Question: I am trying to set the sizes of my JButtons in a JPanel with BoxLayout correctly, but the behavior is beyond weird.
It will take the height from JButton.setPreferredSize, but completely ignore the width. This also only works when all buttons are set to the same height. As soon as one is smaller, it will revert all of them to some random minimum size (which isn't even the same for all buttons)
My code is this:
'''
JFrame frame = new JFrame();
frame.setDefaultCloseOperation(JFrame.EXIT_ON_CLOSE);
frame.setSize(800, 500);
JPanel rightPanel = new JPanel();
JPanel leftPanel = new JPanel();
leftPanel.setLayout(new BoxLayout(leftPanel, BoxLayout.PAGE_AXIS));
JButton bBookmarks = new JButton("Bookmarks");
bBookmarks.setPreferredSize(new Dimension(200, 100));
//more buttons with same size
leftPanel.add(bBookmarks);
//more buttons
JSplitPane mainPanel = new JSplitPane(JSplitPane.HORIZONTAL_SPLIT, leftPanel, rightPanel);
mainPanel.setDividerLocation(200);
frame.add(mainPanel);
frame.setResizable(false);
frame.setVisible(true);
'''
This creates this image.
<URL>
The middle button is always wider than the rest as well. Using frame.pack() doesn't do anything except resizing the frame because the right panel is empty.
What am I doing wrong?
Edit: Should look like this:

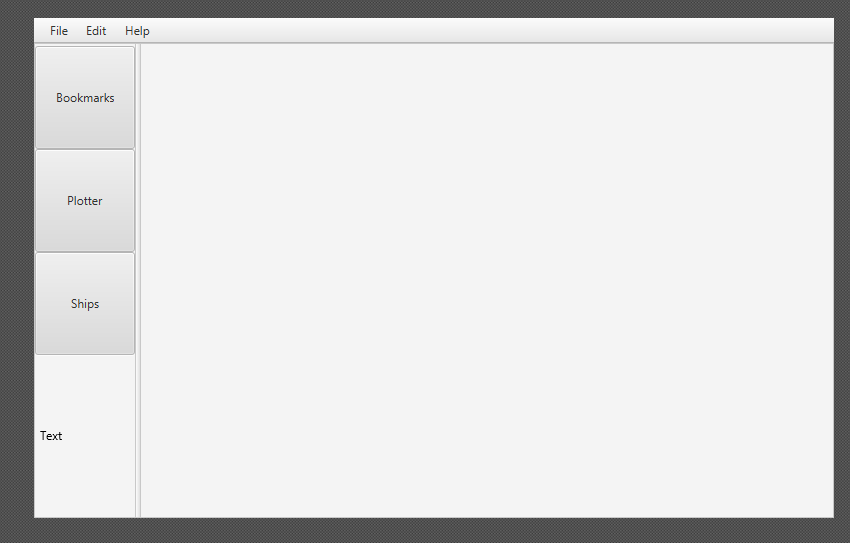
Answer: Divide and conquer: break the design into small, easy to layout containers. In this case do not place the buttons directly in the left ('BoxLayout') container but in a nested 'JPanel' using 'GridLayout' manager.
This ensures that all buttons have the same size:
'''
JFrame frame = new JFrame();
frame.setDefaultCloseOperation(JFrame.EXIT_ON_CLOSE);
frame.setLocationRelativeTo(null);
//add all buttons to a panel using a GridLayout which shows all components having the same size
JPanel buttons = new JPanel(new GridLayout(0,1));
JButton bBookmarks = new JButton("Bookmarks"); buttons.add(bBookmarks);
JButton bPlotter = new JButton("Plotter"); buttons.add(bPlotter);
JButton bShips = new JButton("Ships"); buttons.add(bShips);
//add buttons and text area to a panel using BoxLayout
JPanel leftPanel = new JPanel();
leftPanel.setPreferredSize(new Dimension(100,400));
leftPanel.setLayout(new BoxLayout(leftPanel, BoxLayout.PAGE_AXIS));
leftPanel.add(buttons);
leftPanel.add(new TextArea(10,30));
JPanel rightPanel = new JPanel();
rightPanel.setPreferredSize(new Dimension(600,400));
rightPanel.add(new JLabel("right pane"));
JSplitPane mainPanel = new JSplitPane(JSplitPane.HORIZONTAL_SPLIT,true, leftPanel, rightPanel);
frame.add(mainPanel);
frame.pack();
frame.setVisible(true);
'''
---
<URL>